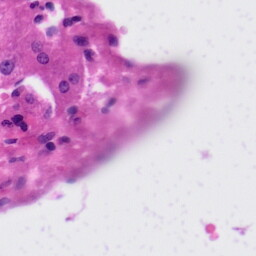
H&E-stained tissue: Liver